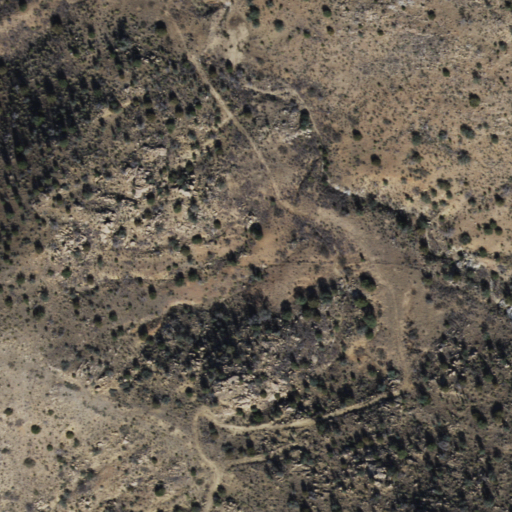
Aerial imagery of depression(s) in Arizona named Fuller Basin containing shrub, evergreen forest, and grassland